Question: Using <URL> and then go to:
> ColorZilla > Inspect Last Element > In
Firebug
Then I can see the markup,css,js that firefox uses in the firebug panel just like a website.

Is there any solution to view this code without use Colorzilla?
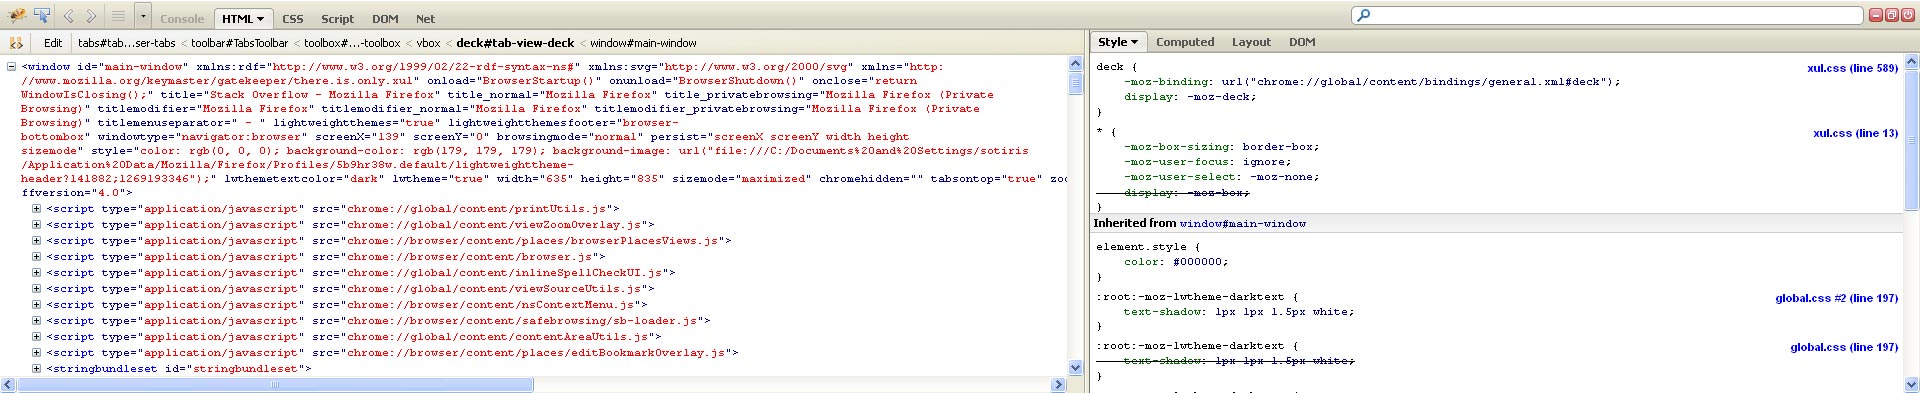
Answer: It sounds like you're after <URL>.
> Chromebug is the Firebug code adapted
for XUL applications. It is the
debugger that Firebug developers use
to develop Firebug.
So you can debug your debugger, you know?
Instructions: <URL>